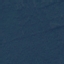
Land use / land cover class: Forest